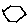
Label: hexagon